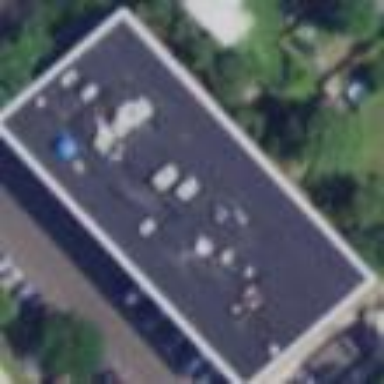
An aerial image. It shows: Nursing home building.